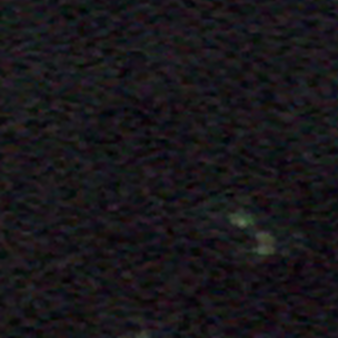
Label: other